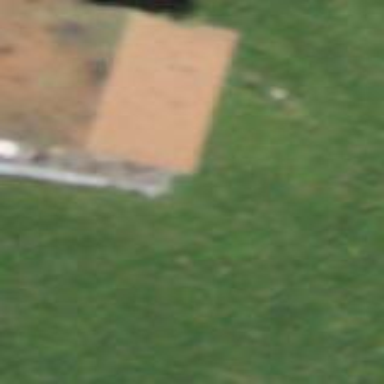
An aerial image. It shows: Rural barn.